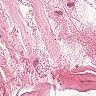
Metastatic tissue present: no